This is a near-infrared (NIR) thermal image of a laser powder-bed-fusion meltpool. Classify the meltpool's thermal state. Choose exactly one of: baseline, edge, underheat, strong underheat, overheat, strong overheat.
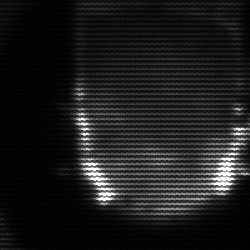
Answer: baseline